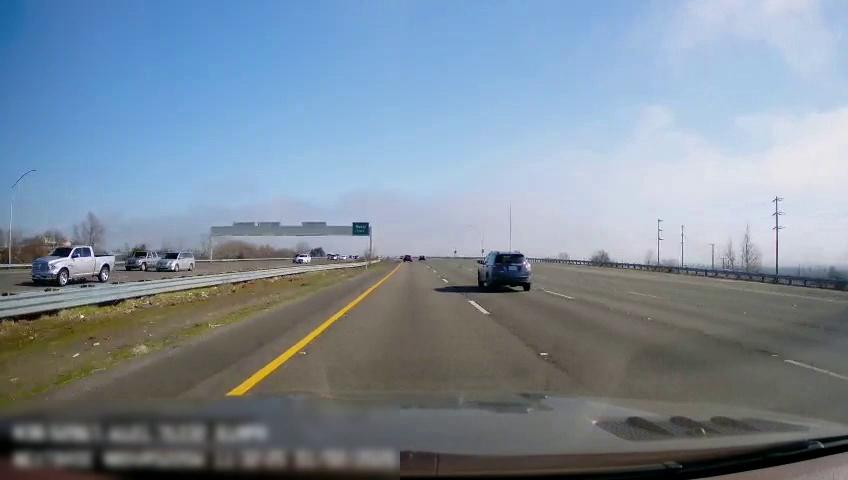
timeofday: Day
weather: Sunny
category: Drivable Space
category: Drivable Space
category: Vehicles | SUV
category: Vehicles | SUV
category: Vehicles | Truck
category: Vehicles | Truck
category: Vehicles | SUV
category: Vehicles | SUV
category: Lanes | Current Lane
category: Lanes | Current Lane
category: Lanes | Alternate Lane
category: Lanes | Alternate Lane
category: Lanes | Alternate Lane
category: Traffic | Signs